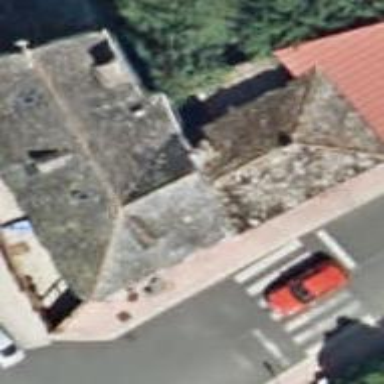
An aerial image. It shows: Pub.